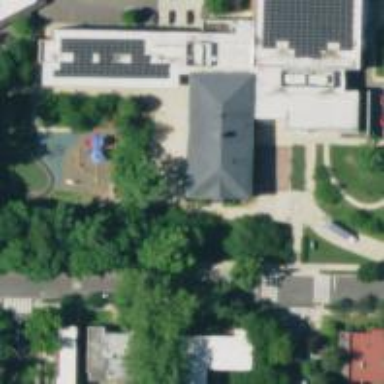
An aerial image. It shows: School.